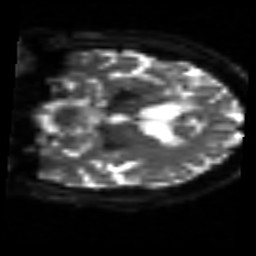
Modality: sbref
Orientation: coronal
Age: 54
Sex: female
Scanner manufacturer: siemens
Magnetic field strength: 3 T
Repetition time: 3.2 s
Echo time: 0.081 s